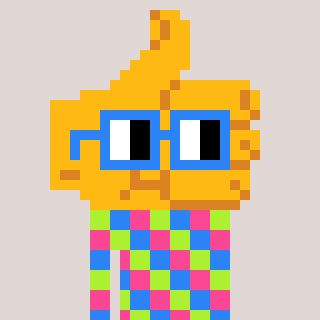
a pixel art character with square blue glasses, a thumbsup-shaped head and a orange-colored body on a warm background